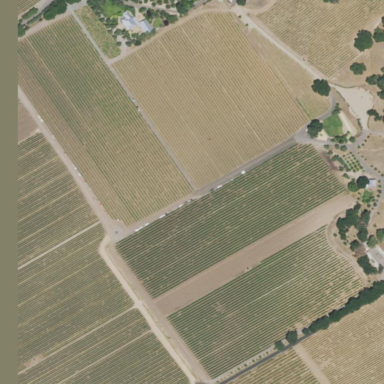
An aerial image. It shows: Vineyard with wine grapes as the main crop.